Field crop: maize
Growth stage: 2
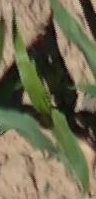
Species: maize